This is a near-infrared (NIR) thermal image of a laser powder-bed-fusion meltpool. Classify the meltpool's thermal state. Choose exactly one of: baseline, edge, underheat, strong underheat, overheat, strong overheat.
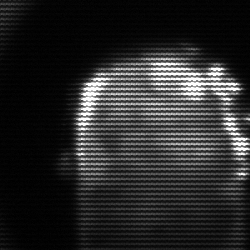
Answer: baseline